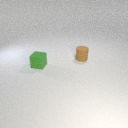
small green rubber cube in front of small brown rubber cylinder